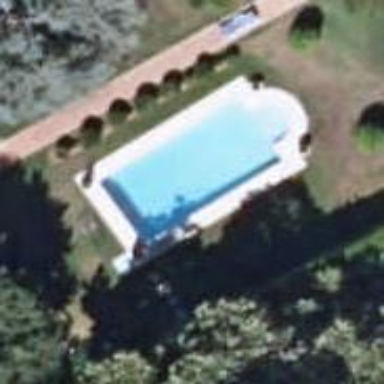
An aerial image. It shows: Swimming pool located in leisure land.